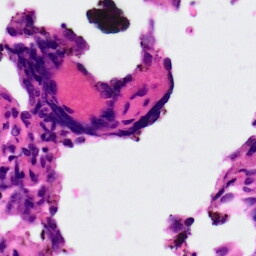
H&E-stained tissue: Ovarian